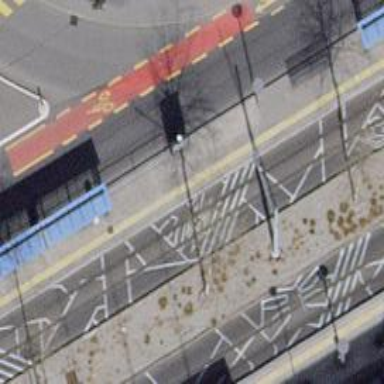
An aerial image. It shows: Bus stop with tram facilities. The stop includes tram stop position for public transport.